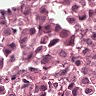
Metastatic tissue present: yes